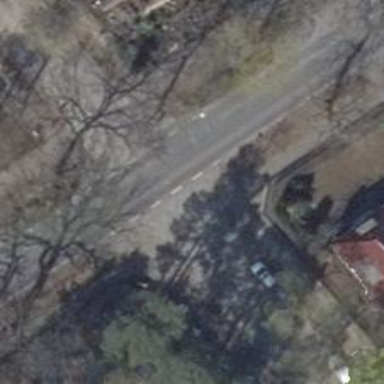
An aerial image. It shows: Unmarked road crossing.